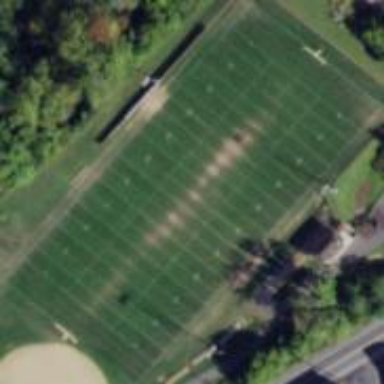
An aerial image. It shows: American football pitch.